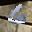
Label: 6